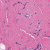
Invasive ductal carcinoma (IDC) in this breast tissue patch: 0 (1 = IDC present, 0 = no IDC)